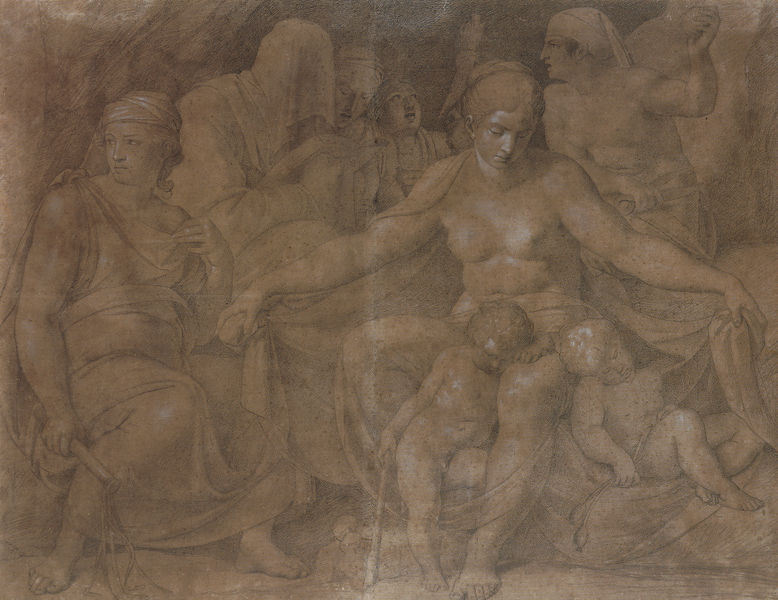
Titel: Die Nacht mit ihren Kindern Schlaf und Tod
Künstler: Asmus Jakob Carstens
Standort: Weimar
Institution: Kunstsammlungen zu Weimar
Schlagwörter: akt, dunkel, gruppe, hand, kopf, körper, mann, nackt, schatten, schlaf, umhang, weiß, akte, frauen, menschen, ocker, sitzen, braun, brust, busen, finger, frau, grau, hell, hintergrund, kleid, kreide, licht, männer, nacht, schwarz, skizze, zeichnung, blick, schleier, tuch, beige, leute, gesichter, arme, bibel, blicke, falten, halten, johannes, stein, tod, täufer, gesten, hände, gewand, haare, mantel, sitzend, stoff, tücher, gewänder, innen, kind, mutter, blatt, höhle, renaissance, schulter, arbeit, kinder, stock, engel, putto, beine, kopfbedeckung, relief, bein, brüste, dutt, papier, schlafen, schlafend, zwei, stab, studie, jungen, grafik, graphik, linien, ausdruck, figuren, romantik, lehnen, weiblich, kopftuch, nah, brauen, kordel, faltenwurf, schoß, knie, unscharf, bad, muskulös, barfuss, eng, knabe, unbekleidet, buch, babys, nakt, druck, radierung, stich, schwert, zeitung, peitsche, bleistift, entwurf, mythologie, göttin, christus, jesus, antik, muskel, toga, griechisch, mythos, kopftücher, abgewendet, diskussion, fresko, putten, maria, madonna, babies, turban, putti, rötel, antikisch, spielzeug, söhne, beschützen, schutz, sorgen, römisch, geburt, mütter, kleinkinder, ausgebreitete arme, michelangelo, vorzeichnung, vorstudie, juden, zirkel, kreidezeichnung, erstaunen, madonne, haltungen, zwillinge, klage, bibelszene, verblasst, jesusknabe, geißel, geisel, beschützerin, schutzmantel, schutzmantelmadonna, arachne, arne, köpfchen, sibylle, beisammen, mänlcih, selssle, somnus, buenarotti